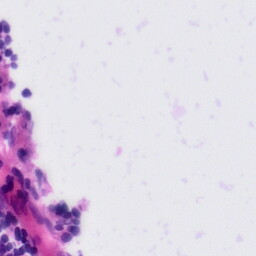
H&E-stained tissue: Tonsil